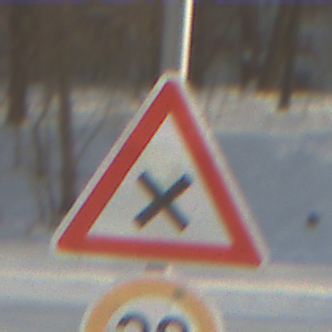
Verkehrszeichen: KreuzungOderEinmuendung
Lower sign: Geschwindigkeit30
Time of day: MorningAfternoon
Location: Outdoor (Suburban)
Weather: PartlyCloudy
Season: NotSpecified
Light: Natural